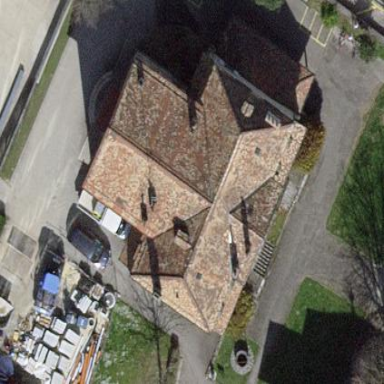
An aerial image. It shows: Public building with mansard roof made of roof tiles.